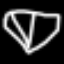
Label: diamond